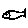
Label: fish